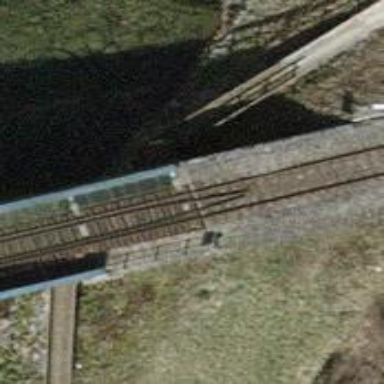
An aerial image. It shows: Path with tracktype grade4.